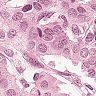
Metastatic tissue present: yes